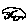
Label: car